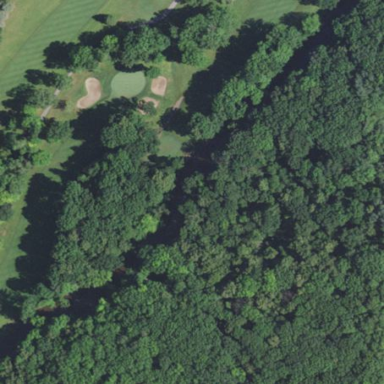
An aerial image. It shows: Water hazard in golf course. The hazard is natural water feature.